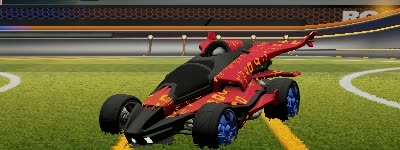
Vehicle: aftershock